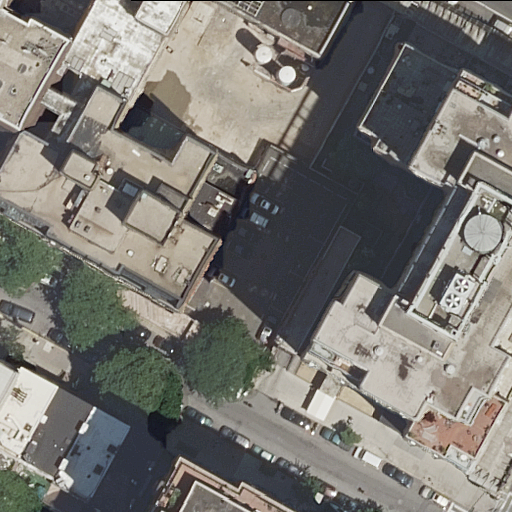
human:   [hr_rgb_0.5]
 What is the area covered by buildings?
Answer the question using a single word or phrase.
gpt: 4613m2

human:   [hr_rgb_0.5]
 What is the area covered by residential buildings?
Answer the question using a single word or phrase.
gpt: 4613m2

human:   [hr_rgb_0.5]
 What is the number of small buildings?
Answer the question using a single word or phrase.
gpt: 3

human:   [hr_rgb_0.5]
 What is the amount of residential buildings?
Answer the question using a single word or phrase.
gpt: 11

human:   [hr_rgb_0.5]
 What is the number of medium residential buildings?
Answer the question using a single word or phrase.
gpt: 5

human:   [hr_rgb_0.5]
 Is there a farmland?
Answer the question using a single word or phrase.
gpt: no

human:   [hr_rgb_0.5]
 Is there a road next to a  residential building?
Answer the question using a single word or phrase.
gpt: yes

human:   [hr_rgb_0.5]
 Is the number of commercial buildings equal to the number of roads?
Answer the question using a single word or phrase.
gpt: no

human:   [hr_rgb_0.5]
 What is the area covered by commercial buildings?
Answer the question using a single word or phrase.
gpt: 0m2

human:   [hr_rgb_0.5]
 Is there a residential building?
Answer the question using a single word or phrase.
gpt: yes

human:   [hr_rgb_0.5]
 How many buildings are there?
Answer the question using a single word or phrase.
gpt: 11

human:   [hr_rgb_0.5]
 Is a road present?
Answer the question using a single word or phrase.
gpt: yes

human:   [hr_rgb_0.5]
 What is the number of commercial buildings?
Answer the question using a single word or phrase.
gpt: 0

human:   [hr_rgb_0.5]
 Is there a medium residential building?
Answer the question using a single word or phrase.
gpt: yes

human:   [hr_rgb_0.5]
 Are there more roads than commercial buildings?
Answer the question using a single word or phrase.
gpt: yes

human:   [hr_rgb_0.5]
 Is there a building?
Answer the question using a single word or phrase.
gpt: yes

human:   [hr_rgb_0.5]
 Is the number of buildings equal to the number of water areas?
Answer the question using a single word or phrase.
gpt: no

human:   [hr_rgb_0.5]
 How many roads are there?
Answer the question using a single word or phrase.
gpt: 2

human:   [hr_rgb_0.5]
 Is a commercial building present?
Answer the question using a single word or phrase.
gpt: no

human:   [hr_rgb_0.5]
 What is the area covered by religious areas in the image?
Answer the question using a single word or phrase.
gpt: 0m2

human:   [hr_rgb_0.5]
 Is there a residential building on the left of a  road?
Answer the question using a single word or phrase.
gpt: yes

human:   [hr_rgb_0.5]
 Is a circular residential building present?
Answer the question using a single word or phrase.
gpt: no

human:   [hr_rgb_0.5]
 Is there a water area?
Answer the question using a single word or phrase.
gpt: no

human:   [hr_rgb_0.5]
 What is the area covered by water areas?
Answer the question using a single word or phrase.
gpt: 0m2

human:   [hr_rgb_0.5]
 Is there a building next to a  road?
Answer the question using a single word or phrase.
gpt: yes

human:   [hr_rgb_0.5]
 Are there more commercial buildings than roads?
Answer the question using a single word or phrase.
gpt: no

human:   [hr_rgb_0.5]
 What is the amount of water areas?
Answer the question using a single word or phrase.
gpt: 0

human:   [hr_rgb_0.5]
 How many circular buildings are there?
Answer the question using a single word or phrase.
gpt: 0

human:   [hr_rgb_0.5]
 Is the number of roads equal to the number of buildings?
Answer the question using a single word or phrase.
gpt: no

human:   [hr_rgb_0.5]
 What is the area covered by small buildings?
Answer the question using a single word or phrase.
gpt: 51m2

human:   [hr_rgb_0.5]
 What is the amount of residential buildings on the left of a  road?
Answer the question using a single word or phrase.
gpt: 10

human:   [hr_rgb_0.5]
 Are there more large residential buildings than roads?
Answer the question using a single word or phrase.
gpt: yes

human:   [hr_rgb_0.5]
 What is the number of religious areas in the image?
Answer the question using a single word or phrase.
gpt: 0

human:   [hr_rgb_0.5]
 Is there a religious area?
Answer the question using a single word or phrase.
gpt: no

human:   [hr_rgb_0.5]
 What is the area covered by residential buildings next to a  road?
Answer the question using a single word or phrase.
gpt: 4613m2

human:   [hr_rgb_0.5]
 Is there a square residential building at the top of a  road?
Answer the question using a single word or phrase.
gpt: no

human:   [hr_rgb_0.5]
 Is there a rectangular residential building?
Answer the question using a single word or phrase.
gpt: yes

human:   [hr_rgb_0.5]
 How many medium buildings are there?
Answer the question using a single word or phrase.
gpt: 5

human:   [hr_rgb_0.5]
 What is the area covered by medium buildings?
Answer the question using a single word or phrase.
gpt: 1062m2

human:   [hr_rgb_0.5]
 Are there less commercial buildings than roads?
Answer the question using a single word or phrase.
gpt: yes

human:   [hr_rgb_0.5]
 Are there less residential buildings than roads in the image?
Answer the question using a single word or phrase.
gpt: no

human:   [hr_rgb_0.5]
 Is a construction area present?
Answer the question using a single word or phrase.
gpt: no

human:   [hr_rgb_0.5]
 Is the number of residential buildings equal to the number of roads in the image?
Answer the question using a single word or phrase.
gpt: no

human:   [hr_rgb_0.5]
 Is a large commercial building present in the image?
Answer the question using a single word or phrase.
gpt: no

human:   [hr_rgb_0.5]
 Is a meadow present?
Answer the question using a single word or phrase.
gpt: no

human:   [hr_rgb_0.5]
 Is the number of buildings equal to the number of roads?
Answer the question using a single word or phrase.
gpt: no

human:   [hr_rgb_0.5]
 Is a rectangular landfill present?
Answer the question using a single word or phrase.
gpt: no

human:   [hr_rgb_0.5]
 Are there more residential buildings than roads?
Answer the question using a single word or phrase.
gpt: yes

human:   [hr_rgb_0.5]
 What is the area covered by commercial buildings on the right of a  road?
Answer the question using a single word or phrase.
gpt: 0m2

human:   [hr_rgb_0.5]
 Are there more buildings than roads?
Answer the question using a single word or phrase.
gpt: yes

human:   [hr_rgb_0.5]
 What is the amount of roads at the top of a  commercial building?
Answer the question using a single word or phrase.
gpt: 0

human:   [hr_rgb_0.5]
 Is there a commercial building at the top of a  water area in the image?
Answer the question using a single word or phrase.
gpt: no

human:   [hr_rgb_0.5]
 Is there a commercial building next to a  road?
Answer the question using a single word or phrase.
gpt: no

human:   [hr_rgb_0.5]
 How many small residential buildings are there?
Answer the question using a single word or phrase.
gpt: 3

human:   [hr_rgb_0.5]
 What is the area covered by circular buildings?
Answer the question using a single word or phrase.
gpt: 0m2

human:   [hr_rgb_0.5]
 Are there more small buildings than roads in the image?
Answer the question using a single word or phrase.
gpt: yes

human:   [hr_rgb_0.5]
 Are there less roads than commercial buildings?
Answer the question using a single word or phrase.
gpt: no

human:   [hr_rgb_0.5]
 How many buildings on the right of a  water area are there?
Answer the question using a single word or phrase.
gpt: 0

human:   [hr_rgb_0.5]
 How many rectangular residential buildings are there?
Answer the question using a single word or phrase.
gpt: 8

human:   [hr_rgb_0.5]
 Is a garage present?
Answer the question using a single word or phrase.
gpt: no

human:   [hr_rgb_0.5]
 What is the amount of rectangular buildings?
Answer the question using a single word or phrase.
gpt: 8

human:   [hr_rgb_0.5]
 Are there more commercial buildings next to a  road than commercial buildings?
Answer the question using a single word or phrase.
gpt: no

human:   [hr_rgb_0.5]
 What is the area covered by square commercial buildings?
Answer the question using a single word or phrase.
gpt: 0m2

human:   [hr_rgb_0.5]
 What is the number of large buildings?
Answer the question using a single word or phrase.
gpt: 3